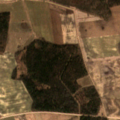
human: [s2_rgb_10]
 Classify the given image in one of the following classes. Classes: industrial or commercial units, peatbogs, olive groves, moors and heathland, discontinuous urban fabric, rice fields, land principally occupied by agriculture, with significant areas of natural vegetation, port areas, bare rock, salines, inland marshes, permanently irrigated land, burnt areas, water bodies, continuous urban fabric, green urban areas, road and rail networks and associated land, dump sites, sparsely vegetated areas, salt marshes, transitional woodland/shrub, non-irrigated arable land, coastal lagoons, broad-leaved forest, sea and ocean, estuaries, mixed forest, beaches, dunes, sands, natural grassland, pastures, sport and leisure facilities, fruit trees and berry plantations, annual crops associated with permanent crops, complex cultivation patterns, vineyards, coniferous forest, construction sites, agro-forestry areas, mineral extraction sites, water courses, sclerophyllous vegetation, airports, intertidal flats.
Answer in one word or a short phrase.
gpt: non-irrigated arable land, pastures, mixed forest